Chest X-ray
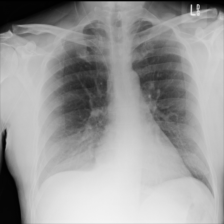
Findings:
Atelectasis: negative
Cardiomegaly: negative
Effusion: positive
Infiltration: negative
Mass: negative
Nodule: negative
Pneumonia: negative
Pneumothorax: negative
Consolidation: negative
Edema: negative
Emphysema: negative
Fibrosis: negative
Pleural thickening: negative
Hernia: negative